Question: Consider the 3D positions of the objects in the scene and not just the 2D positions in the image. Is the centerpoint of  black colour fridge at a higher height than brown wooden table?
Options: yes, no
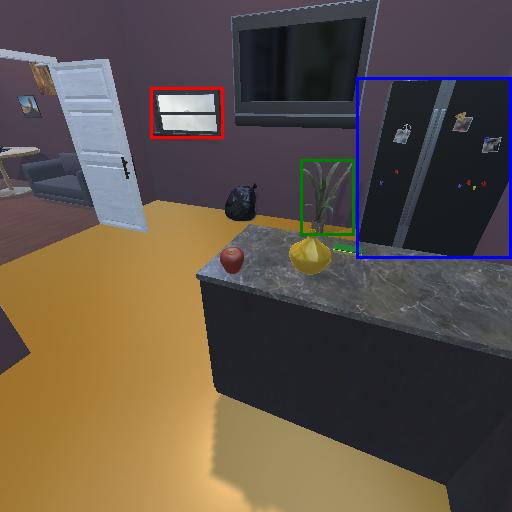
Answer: yes